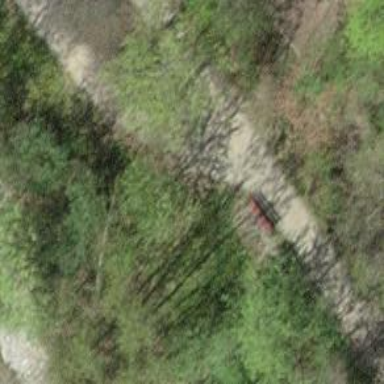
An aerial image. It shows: Unpaved path with excellent trail visibility.